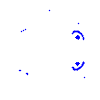
Particle: kaon